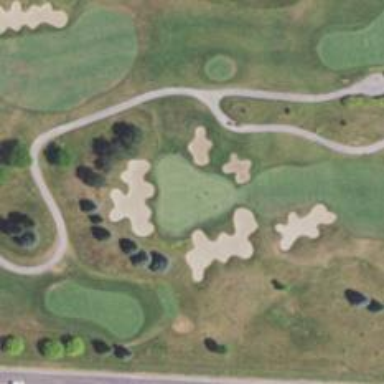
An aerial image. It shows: Golf hole.